Interaction volume radius: 10 \u00c5
Interaction volume height: 15 \u00c5
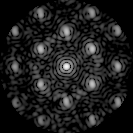
Disorder parameter: 0.3395